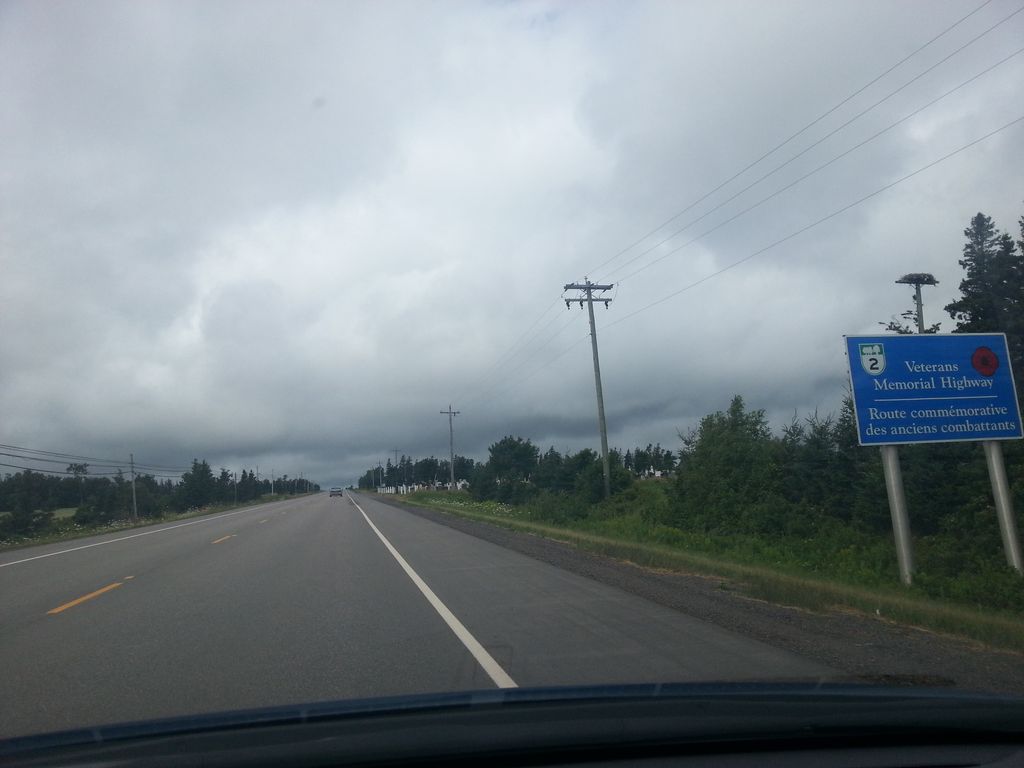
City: charlottetown